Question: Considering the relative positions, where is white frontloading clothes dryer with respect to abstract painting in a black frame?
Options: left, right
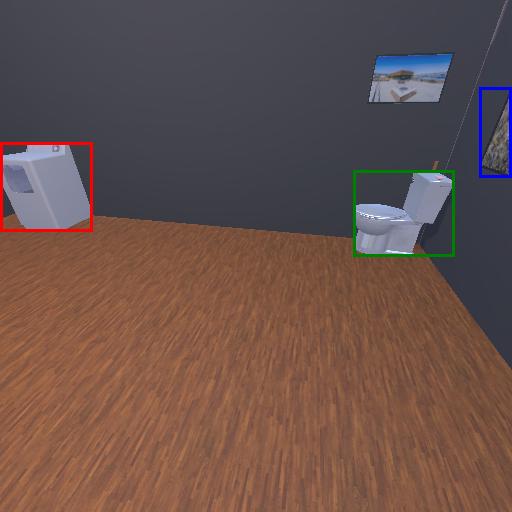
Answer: left